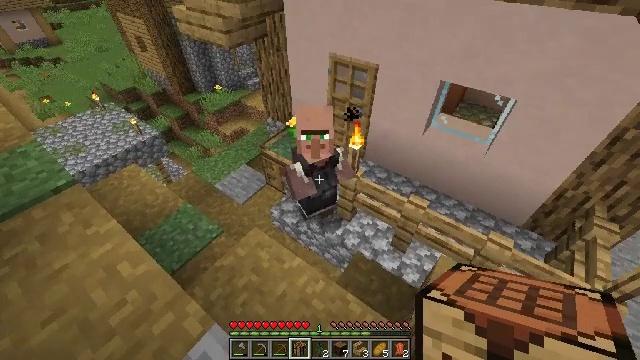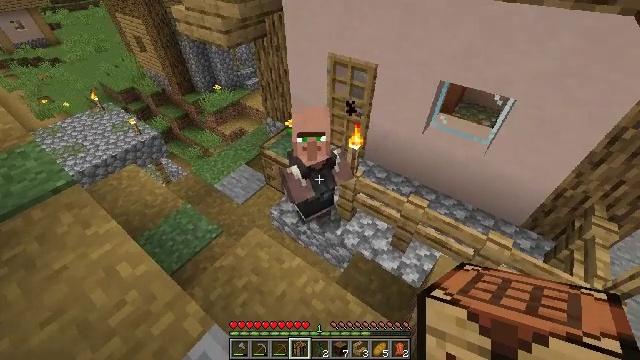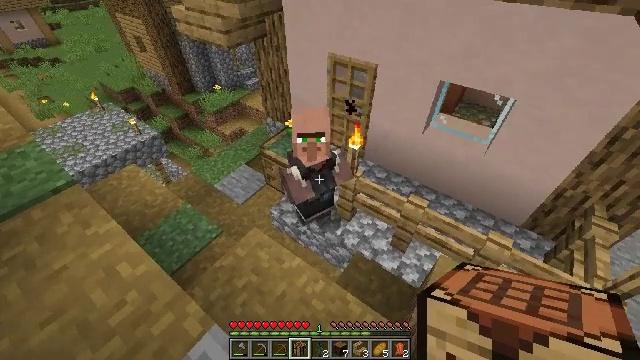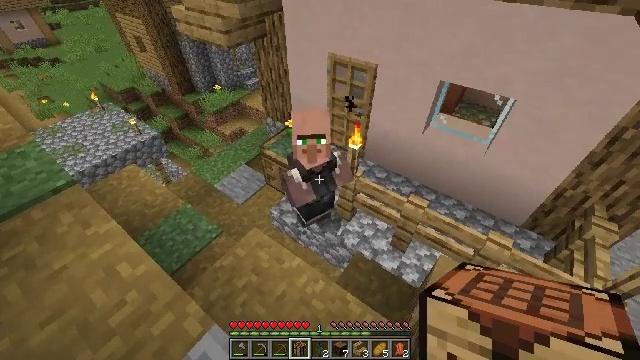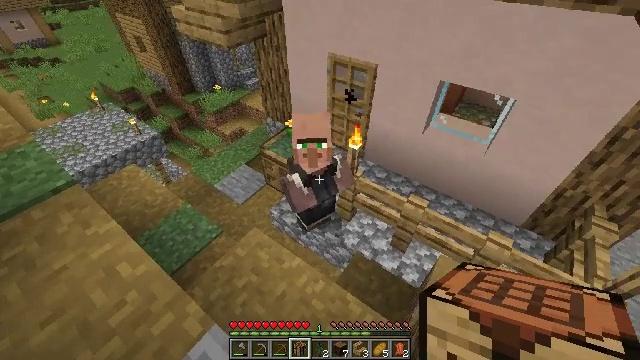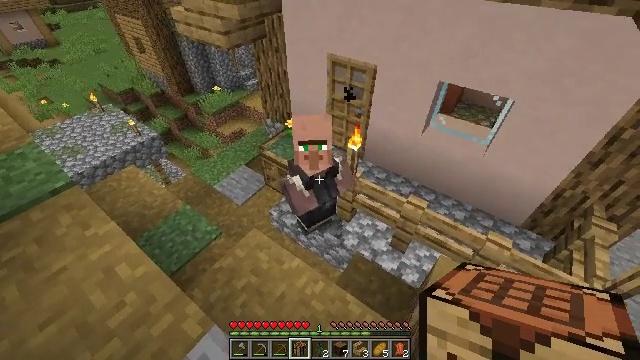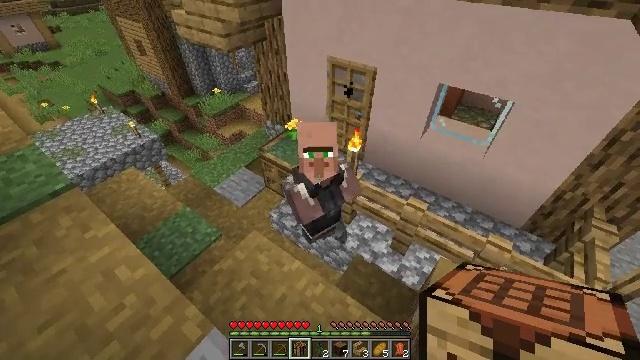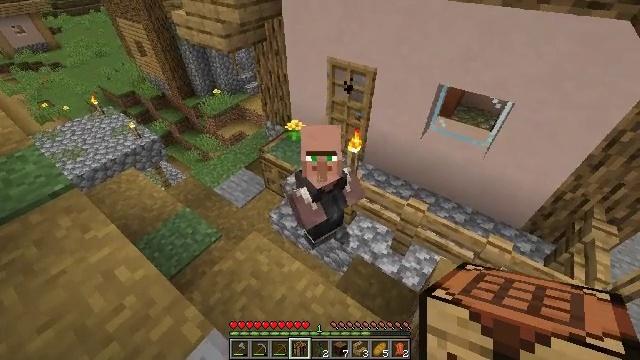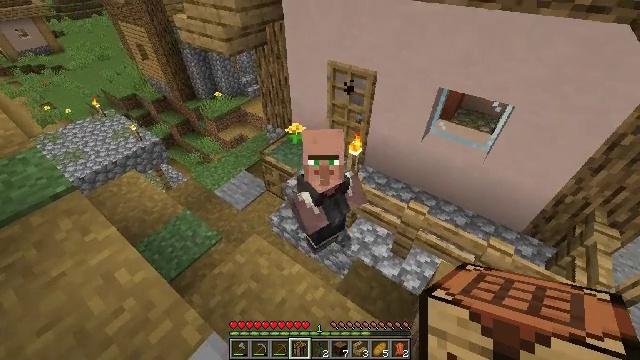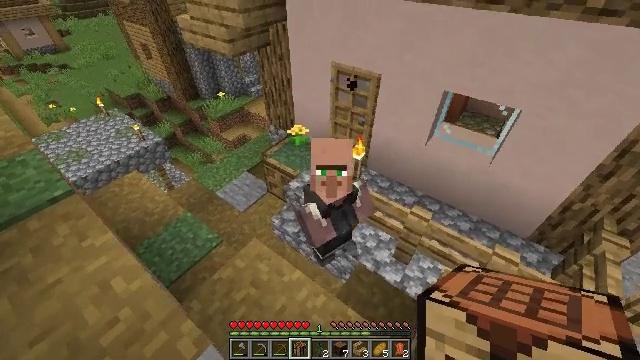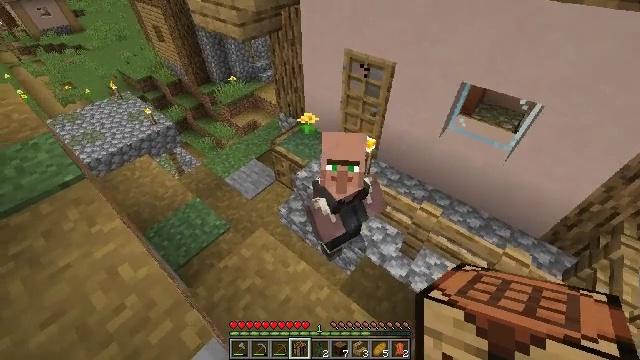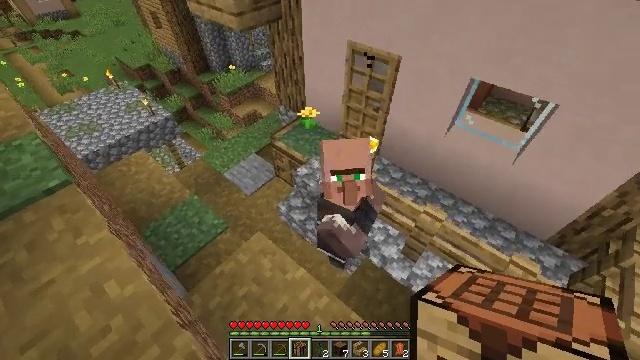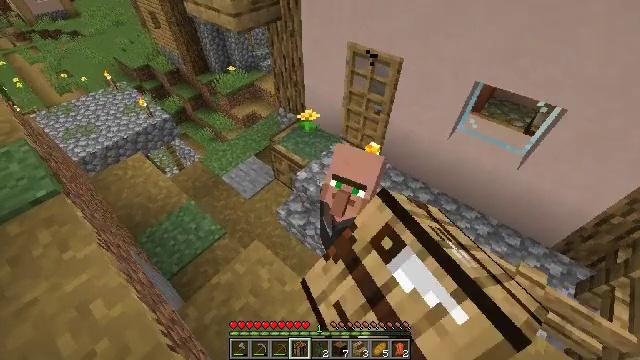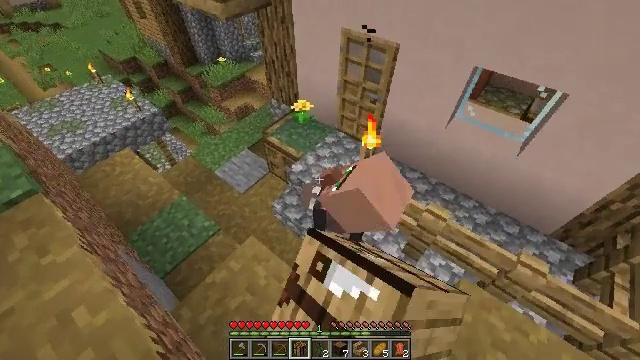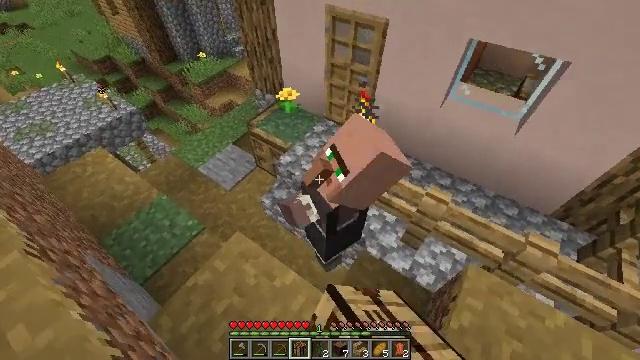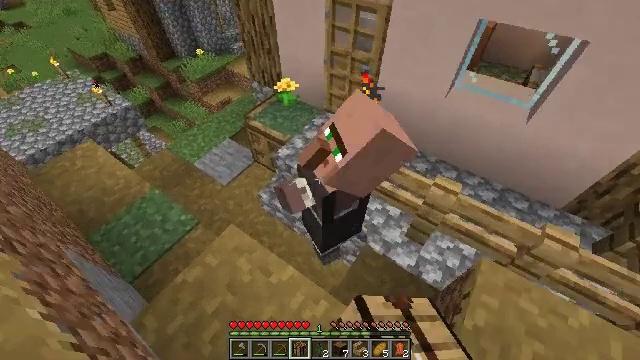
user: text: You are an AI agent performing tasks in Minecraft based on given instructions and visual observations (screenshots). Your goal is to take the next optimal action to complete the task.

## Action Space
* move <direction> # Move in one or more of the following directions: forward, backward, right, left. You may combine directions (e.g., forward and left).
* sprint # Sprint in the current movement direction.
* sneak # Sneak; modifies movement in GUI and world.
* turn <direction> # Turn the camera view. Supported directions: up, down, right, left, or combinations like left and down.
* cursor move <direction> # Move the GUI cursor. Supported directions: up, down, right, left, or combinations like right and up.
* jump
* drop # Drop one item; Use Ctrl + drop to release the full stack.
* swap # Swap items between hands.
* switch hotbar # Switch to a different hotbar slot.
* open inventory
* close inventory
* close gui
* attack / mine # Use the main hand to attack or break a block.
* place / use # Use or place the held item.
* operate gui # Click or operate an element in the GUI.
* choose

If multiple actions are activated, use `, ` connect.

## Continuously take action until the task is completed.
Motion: motion action
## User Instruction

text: Mine the stonecutter block.
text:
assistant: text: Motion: no_op
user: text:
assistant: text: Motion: no_op
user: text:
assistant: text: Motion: no_op
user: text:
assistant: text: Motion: no_op
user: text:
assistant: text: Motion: no_op
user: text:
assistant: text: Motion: no_op
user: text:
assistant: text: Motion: no_op
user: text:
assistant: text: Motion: no_op
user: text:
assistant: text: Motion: move forward
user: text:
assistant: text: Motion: move forward, turn left and down
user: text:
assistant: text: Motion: move forward, turn down, use / place
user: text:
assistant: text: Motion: use / place
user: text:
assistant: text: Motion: turn right and down, use / place
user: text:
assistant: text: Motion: turn right
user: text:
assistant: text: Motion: no_op
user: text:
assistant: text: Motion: open gui
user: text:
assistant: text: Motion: no_op
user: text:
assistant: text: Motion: cursor move right
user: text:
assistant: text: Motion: no_op
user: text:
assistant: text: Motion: no_op
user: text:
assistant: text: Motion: no_op
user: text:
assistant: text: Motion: no_op
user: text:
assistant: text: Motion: no_op
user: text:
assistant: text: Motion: no_op
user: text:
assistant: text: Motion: cursor move left
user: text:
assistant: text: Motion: no_op
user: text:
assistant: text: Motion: no_op
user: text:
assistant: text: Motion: no_op
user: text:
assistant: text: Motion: close gui
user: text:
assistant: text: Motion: open inventory